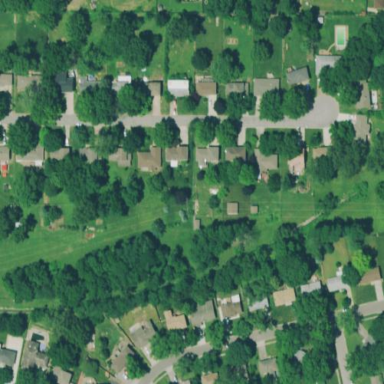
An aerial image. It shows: Residential area composed of single-family homes.